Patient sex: M
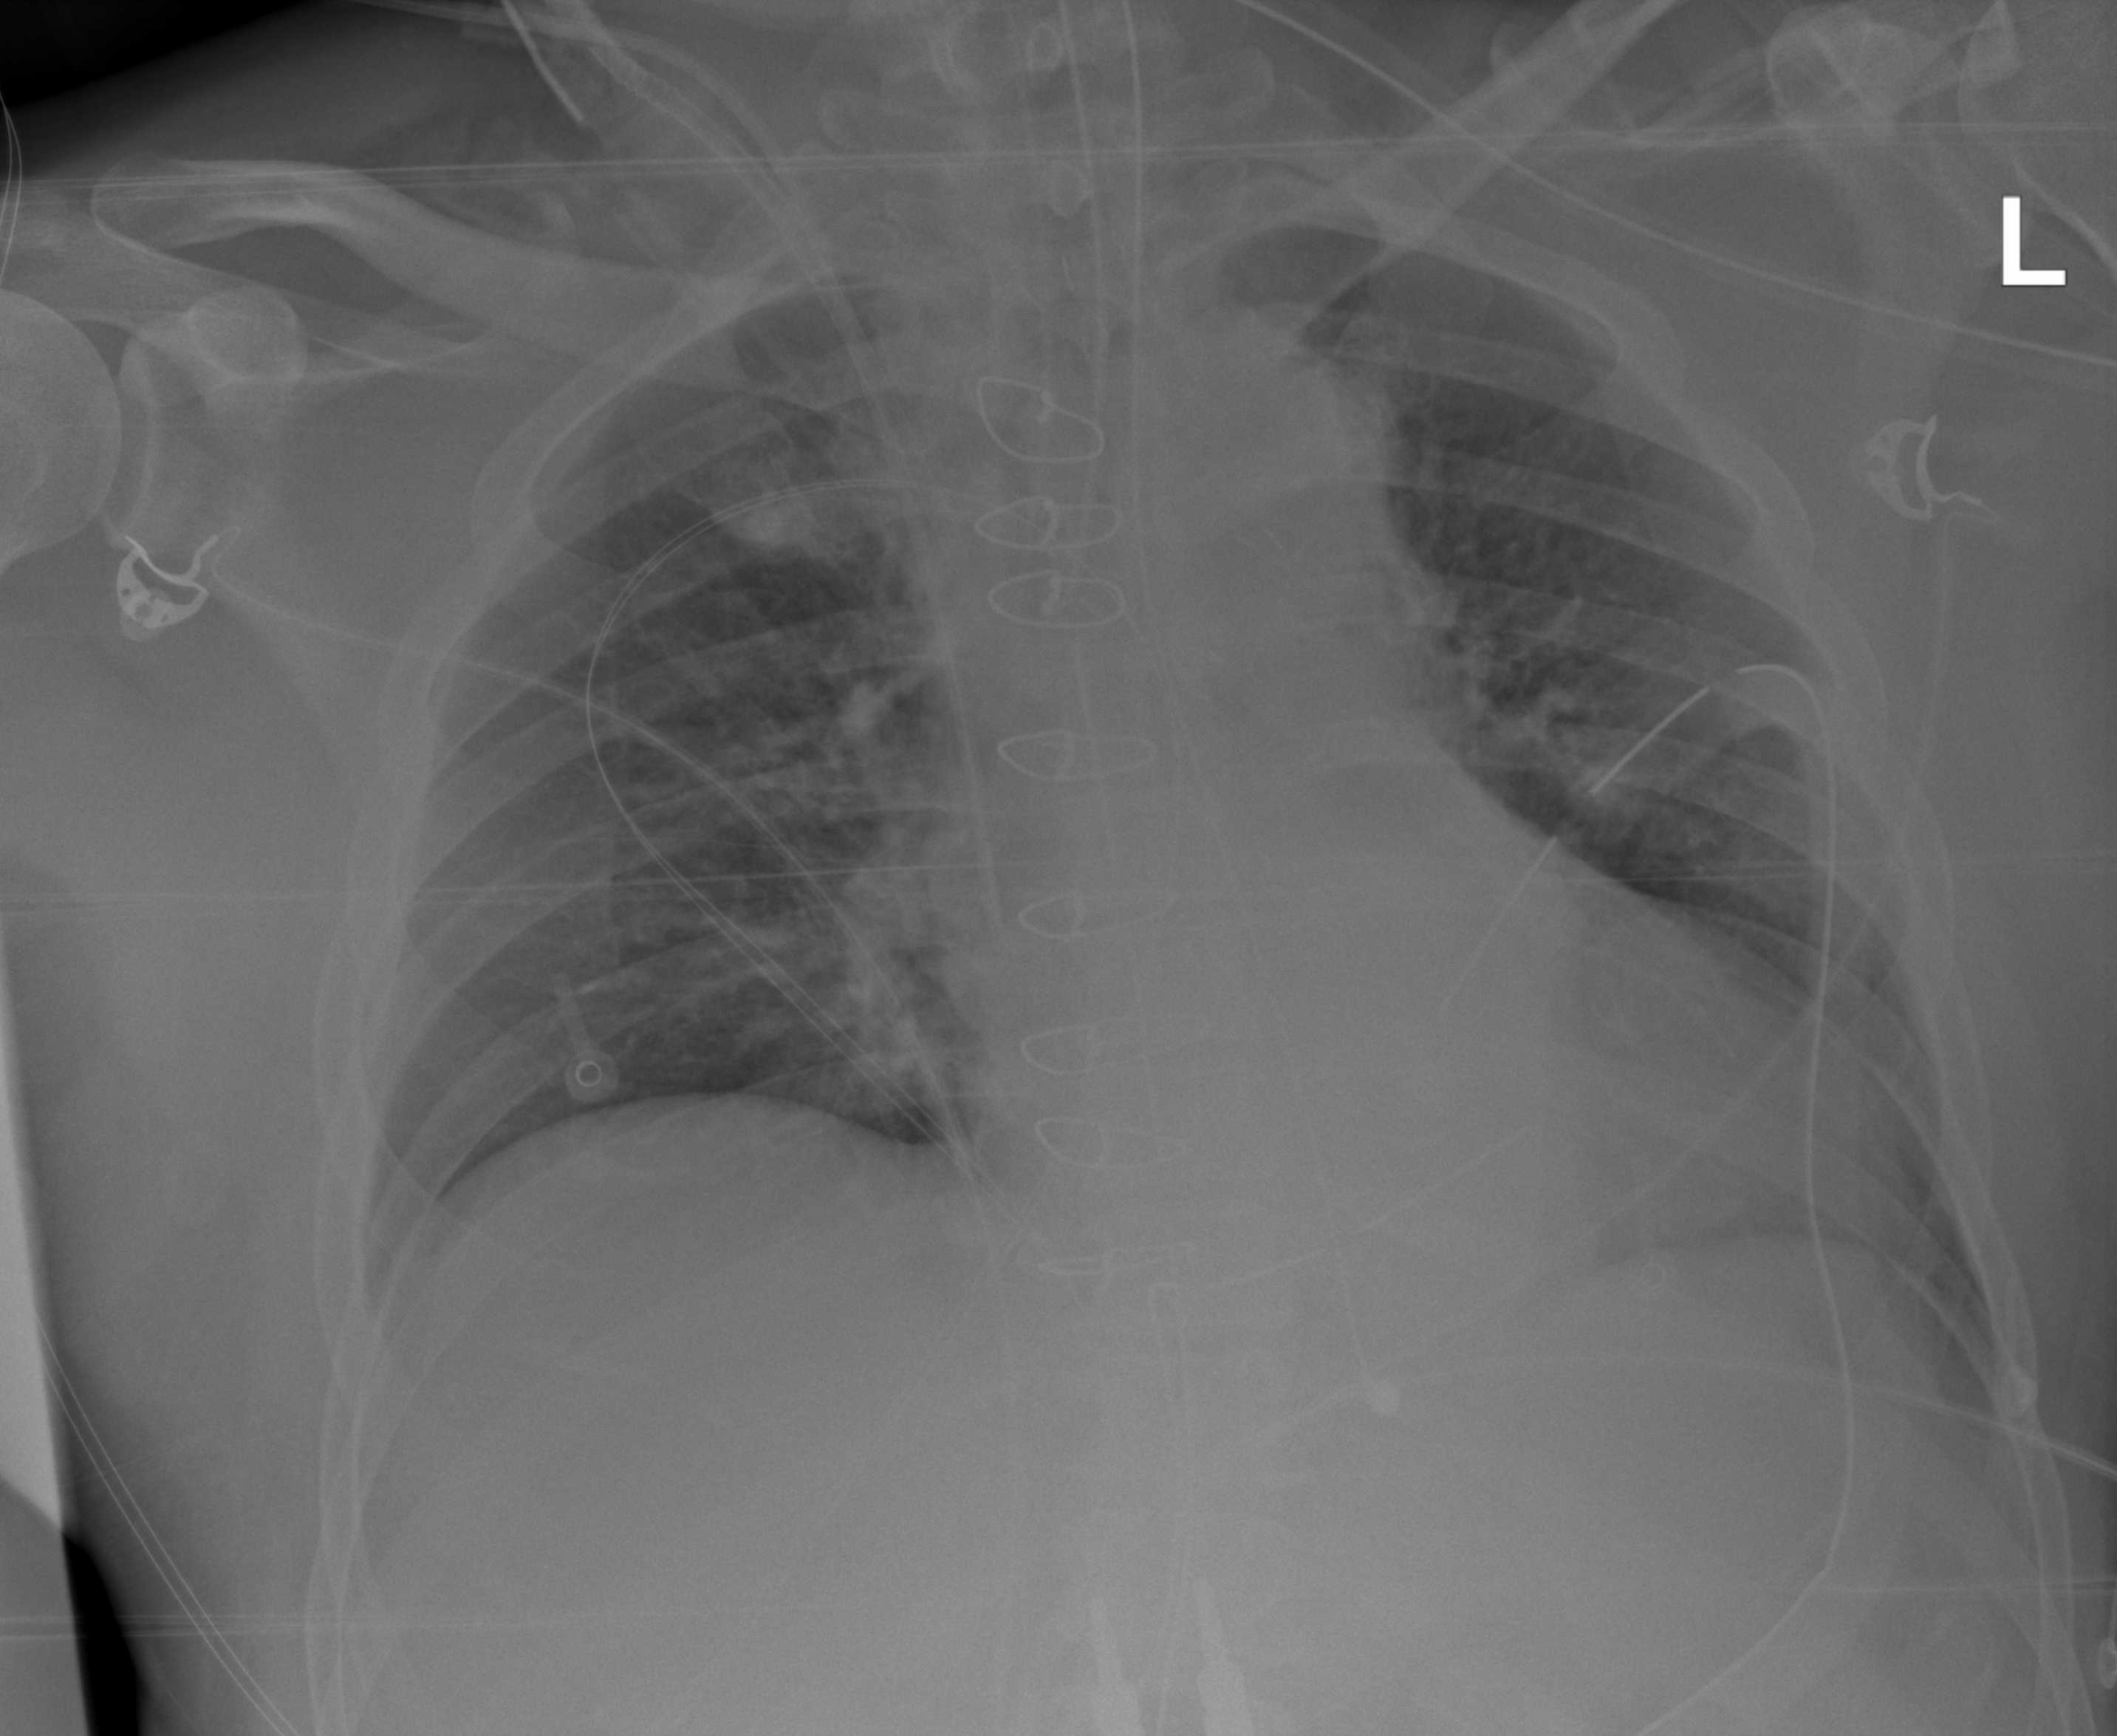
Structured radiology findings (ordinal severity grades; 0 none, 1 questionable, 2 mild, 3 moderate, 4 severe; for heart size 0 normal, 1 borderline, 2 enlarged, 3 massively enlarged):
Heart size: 2
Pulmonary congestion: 2
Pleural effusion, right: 0
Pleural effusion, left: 0
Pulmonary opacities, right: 2
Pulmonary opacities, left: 2
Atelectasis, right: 2
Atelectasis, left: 2